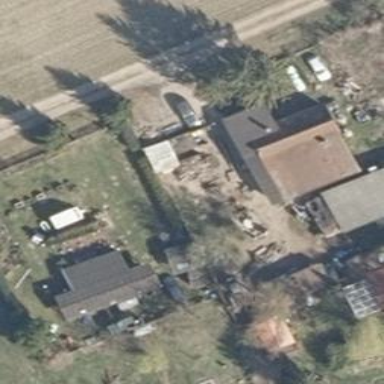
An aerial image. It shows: Isolated dwelling in the countryside.